Question: I could not find any relevant information on this, but I find it hard to swallow that it's not doable.
How can I customise the arrow for the popovers? I already did but changing the classes .arrow and such, but the position of the popover gets screwed up.
So, what is the correct way to do so? I couldn't find any documentation.
Following are the classes I've been using, so far the arrow looks wrong:
'''
.popover {
position: absolute;
top: 0;
left: 0;
z-index: 1010;
display: none;
padding: 5px;
}
.popover.top {
margin-top: -5px;
}
.popover.right {
margin-left: 5px;
}
.popover.bottom {
margin-top: 5px;
}
.popover.left {
margin-left: -5px;
}
.popover.top .arrow {
bottom: 0;
left: 50%;
margin-left: -5px;
border-left: 5px solid transparent;
border-right: 5px solid transparent;
border-top: 5px solid #000000;
}
.popover.right .arrow {
top: 50%;
left: 0;
margin-top: -5px;
border-top: 5px solid transparent;
border-bottom: 5px solid transparent;
border-right: 5px solid #000000;
}
.popover.bottom .arrow {
top: 0px;
left: 50%;
margin-left: -5px;
border-left: 9px solid transparent;
border-right: 9px solid transparent;
border-bottom: 19px solid #000000;
}
.popover.left .arrow {
top: 50%;
right: 0;
margin-top: -5px;
border-top: 5px solid transparent;
border-bottom: 5px solid transparent;
border-left: 5px solid #000000;
}
.popover .arrow {
position: absolute;
width: 0;
height: 0;
}
.popover-inner {
padding: 3px;
width: auto;
overflow: hidden;
background: #000000;
background: rgba(0, 0, 0, 0.8);
-webkit-box-shadow: 0 3px 7px rgba(0, 0, 0, 0.3);
-moz-box-shadow: 0 3px 7px rgba(0, 0, 0, 0.3);
box-shadow: 0 3px 7px rgba(0, 0, 0, 0.3);
}
.popover-title {
padding: 9px 15px;
line-height: 1;
background-color: #252525;
-webkit-border-radius: 3px 3px 0 0;
-moz-border-radius: 3px 3px 0 0;
border-radius: 3px 3px 0 0;
background-color: rgba(37, 37, 37, 0.7);
font-size: 14px;
color: #7e7e7e;
}
.popover-content {
padding: 14px;
background-color: #252525;
-webkit-border-radius: 0 0 3px 3px;
-moz-border-radius: 0 0 3px 3px;
border-radius: 0 0 3px 3px;
-webkit-background-clip: padding-box;
-moz-background-clip: padding-box;
background-clip: padding-box;
background-color: rgba(37, 37, 37, 0.7);
}
.popover-content p, .popover-content ul, .popover-content ol {
margin-bottom: 0;
}
.popover-content table {
background: transparent;
}
.popover-content table td {
border: 0px;
background: transparent;
color: #7e7e7e;
}
'''
The arrow should be pointing to the red square

Thanks.
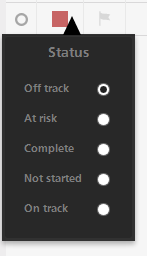
Answer: Twitter Bootstrap is based on <URL>.
If you want to change the appearance of its arrows use the <URL> to do so.
'''
// Tooltips and popovers
// -------------------------
@tooltipColor: #fff;
@tooltipBackground: #000;
@tooltipArrowWidth: 5px;
@tooltipArrowColor: @tooltipBackground;
@popoverBackground: #fff;
@popoverArrowWidth: 10px;
@popoverArrowColor: #fff;
@popoverTitleBackground: darken(@popoverBackground, 3%);
// Special enhancement for popovers
@popoverArrowOuterWidth: @popoverArrowWidth + 1;
@popoverArrowOuterColor: rgba(0,0,0,.25);
'''
If you are using Sass instead do the same with the <URL>.
Sadly the <URL> doesn't have all the variables so you might have to compile it on your own.
Good news the new <URL> now provides these options.